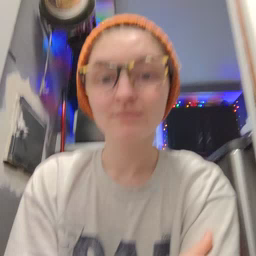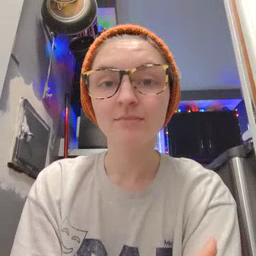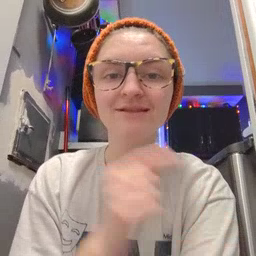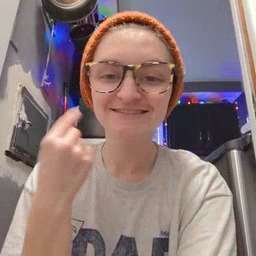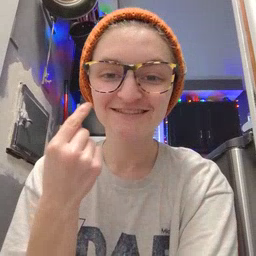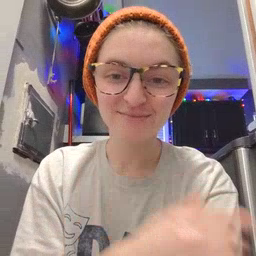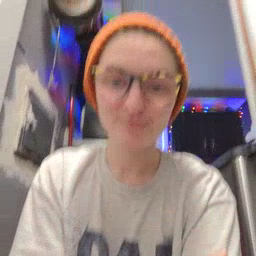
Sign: smile